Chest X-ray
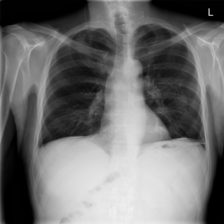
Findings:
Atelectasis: negative
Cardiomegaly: negative
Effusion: negative
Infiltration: negative
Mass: negative
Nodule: negative
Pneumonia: negative
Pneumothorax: negative
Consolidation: negative
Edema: negative
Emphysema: negative
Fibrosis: negative
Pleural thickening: negative
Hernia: negative